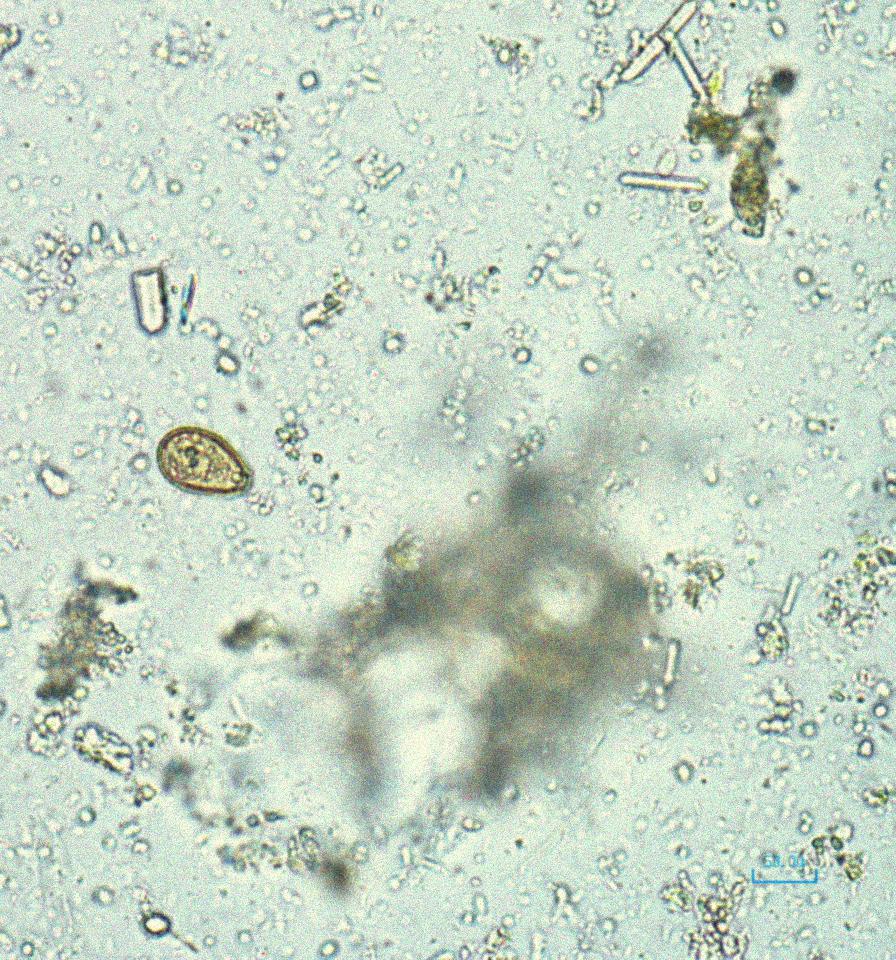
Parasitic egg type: Opisthorchis viverrine